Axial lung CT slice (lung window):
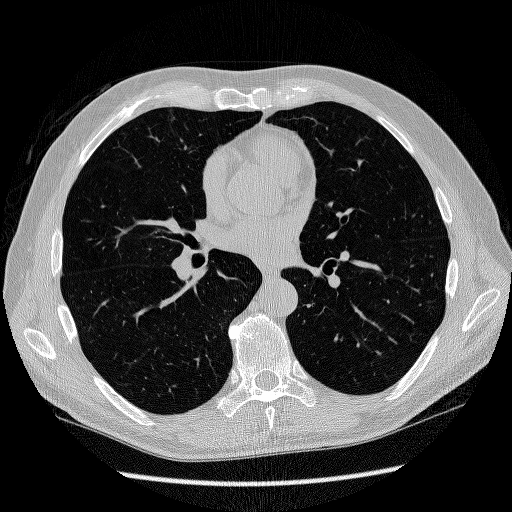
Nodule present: no